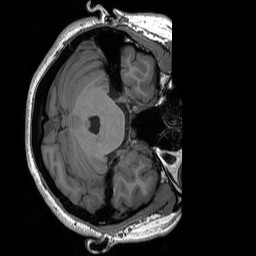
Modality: T1w
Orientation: axial
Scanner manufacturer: siemens
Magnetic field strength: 3 T
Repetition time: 1.76 s
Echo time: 0.0022 s